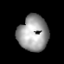
Tissue: lung
Cell type: Epithelial cells
Senescence score: 0.1701
Nuclear area (px): 1044
Mean DAPI intensity: 156.425